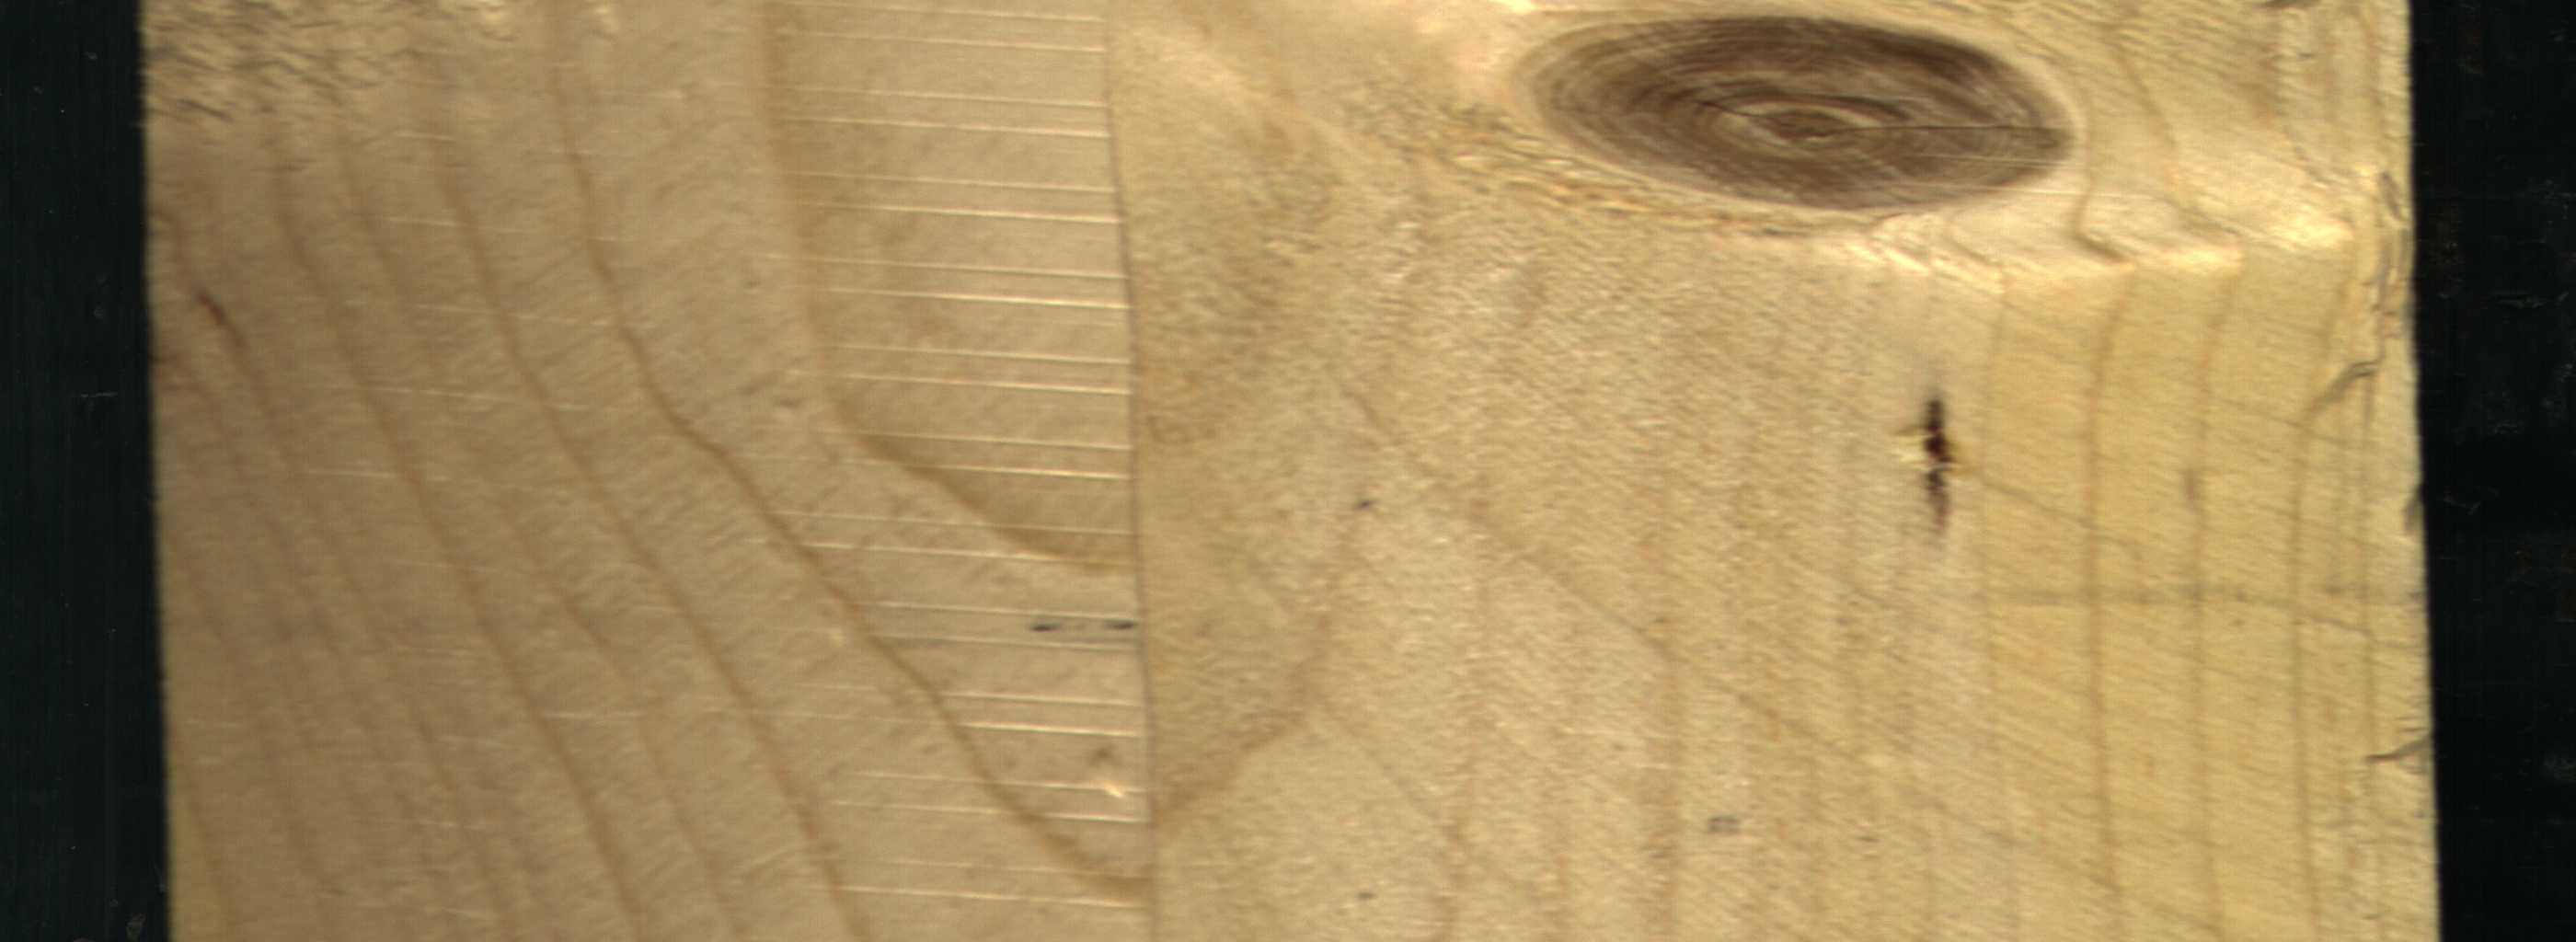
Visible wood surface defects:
resin
knot_with_crack